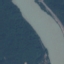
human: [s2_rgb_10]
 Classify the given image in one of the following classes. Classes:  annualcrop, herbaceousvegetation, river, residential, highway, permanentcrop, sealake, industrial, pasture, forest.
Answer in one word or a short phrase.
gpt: River